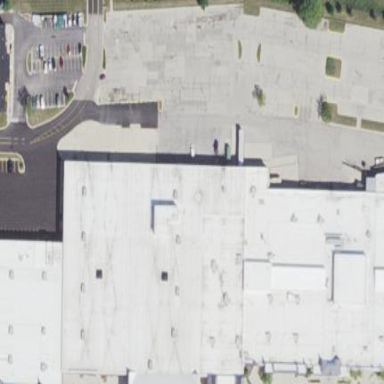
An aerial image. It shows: Retail building.